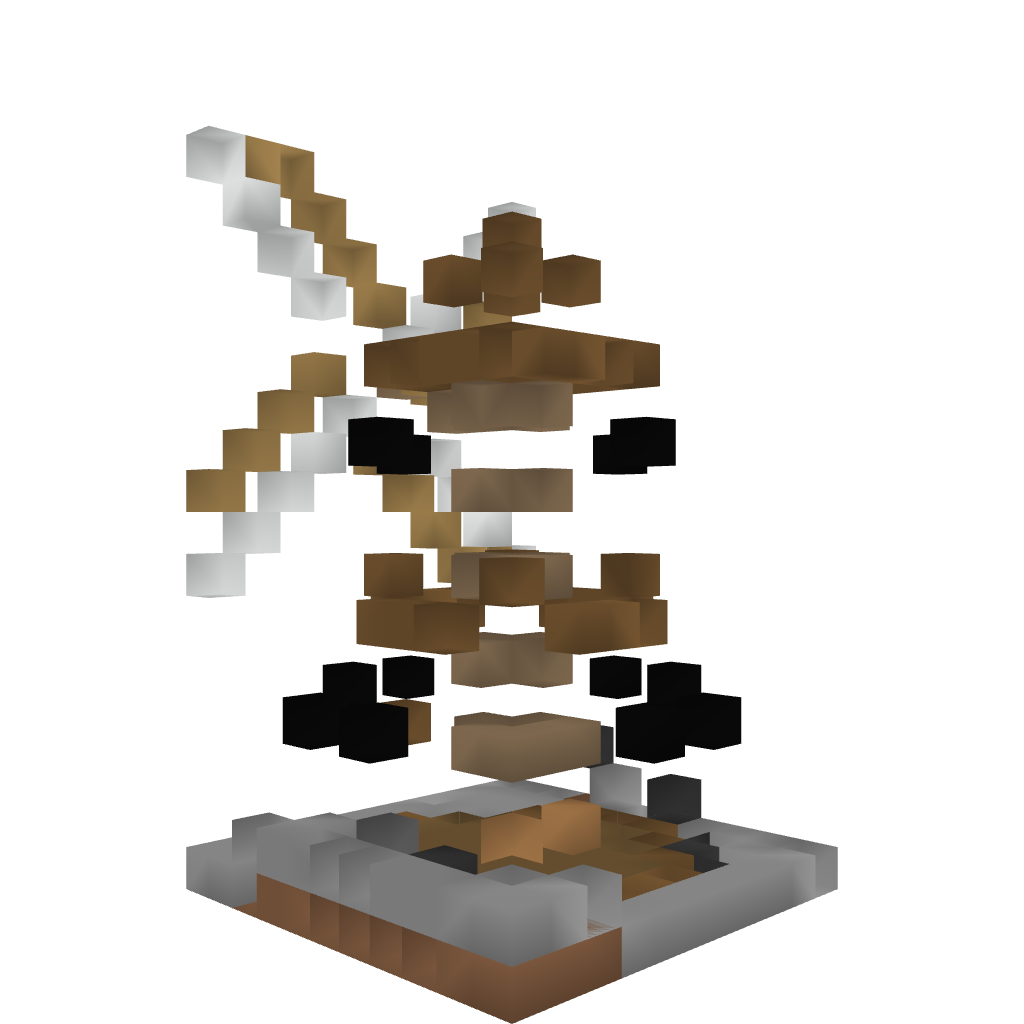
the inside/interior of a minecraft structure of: Windmill